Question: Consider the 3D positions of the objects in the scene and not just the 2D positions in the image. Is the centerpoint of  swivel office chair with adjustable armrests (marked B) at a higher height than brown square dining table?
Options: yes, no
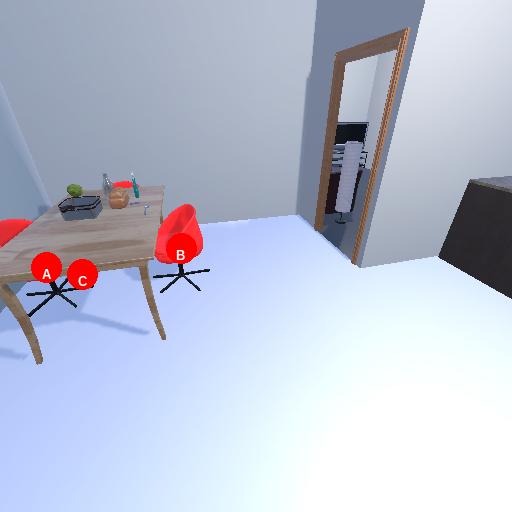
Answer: yes